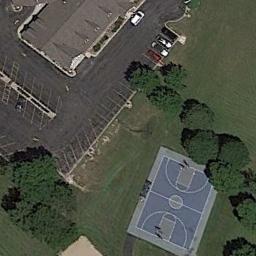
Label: basketball_court